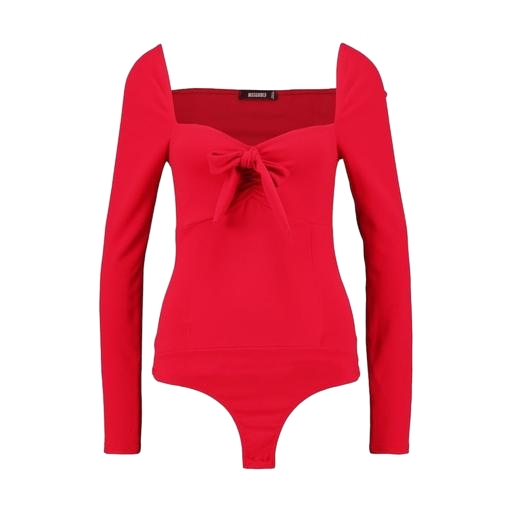
red knot front top, red sasha tie-front tunic, red tie detail cold shoulder top, white background